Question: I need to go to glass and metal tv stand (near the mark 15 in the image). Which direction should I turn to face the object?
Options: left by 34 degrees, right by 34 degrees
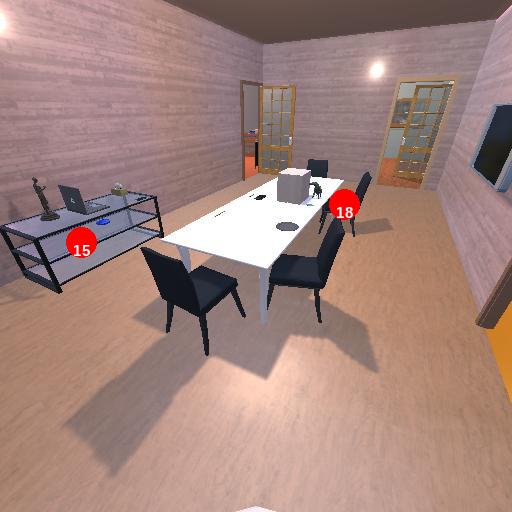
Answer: left by 34 degrees